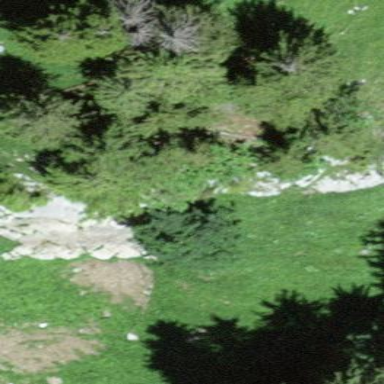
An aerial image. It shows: Forest area.